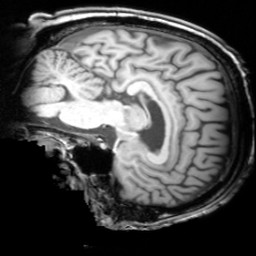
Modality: T1w
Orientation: sagittal
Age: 77
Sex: male
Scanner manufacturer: siemens
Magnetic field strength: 3 T
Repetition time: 1.62 s
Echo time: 0.003 s